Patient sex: F
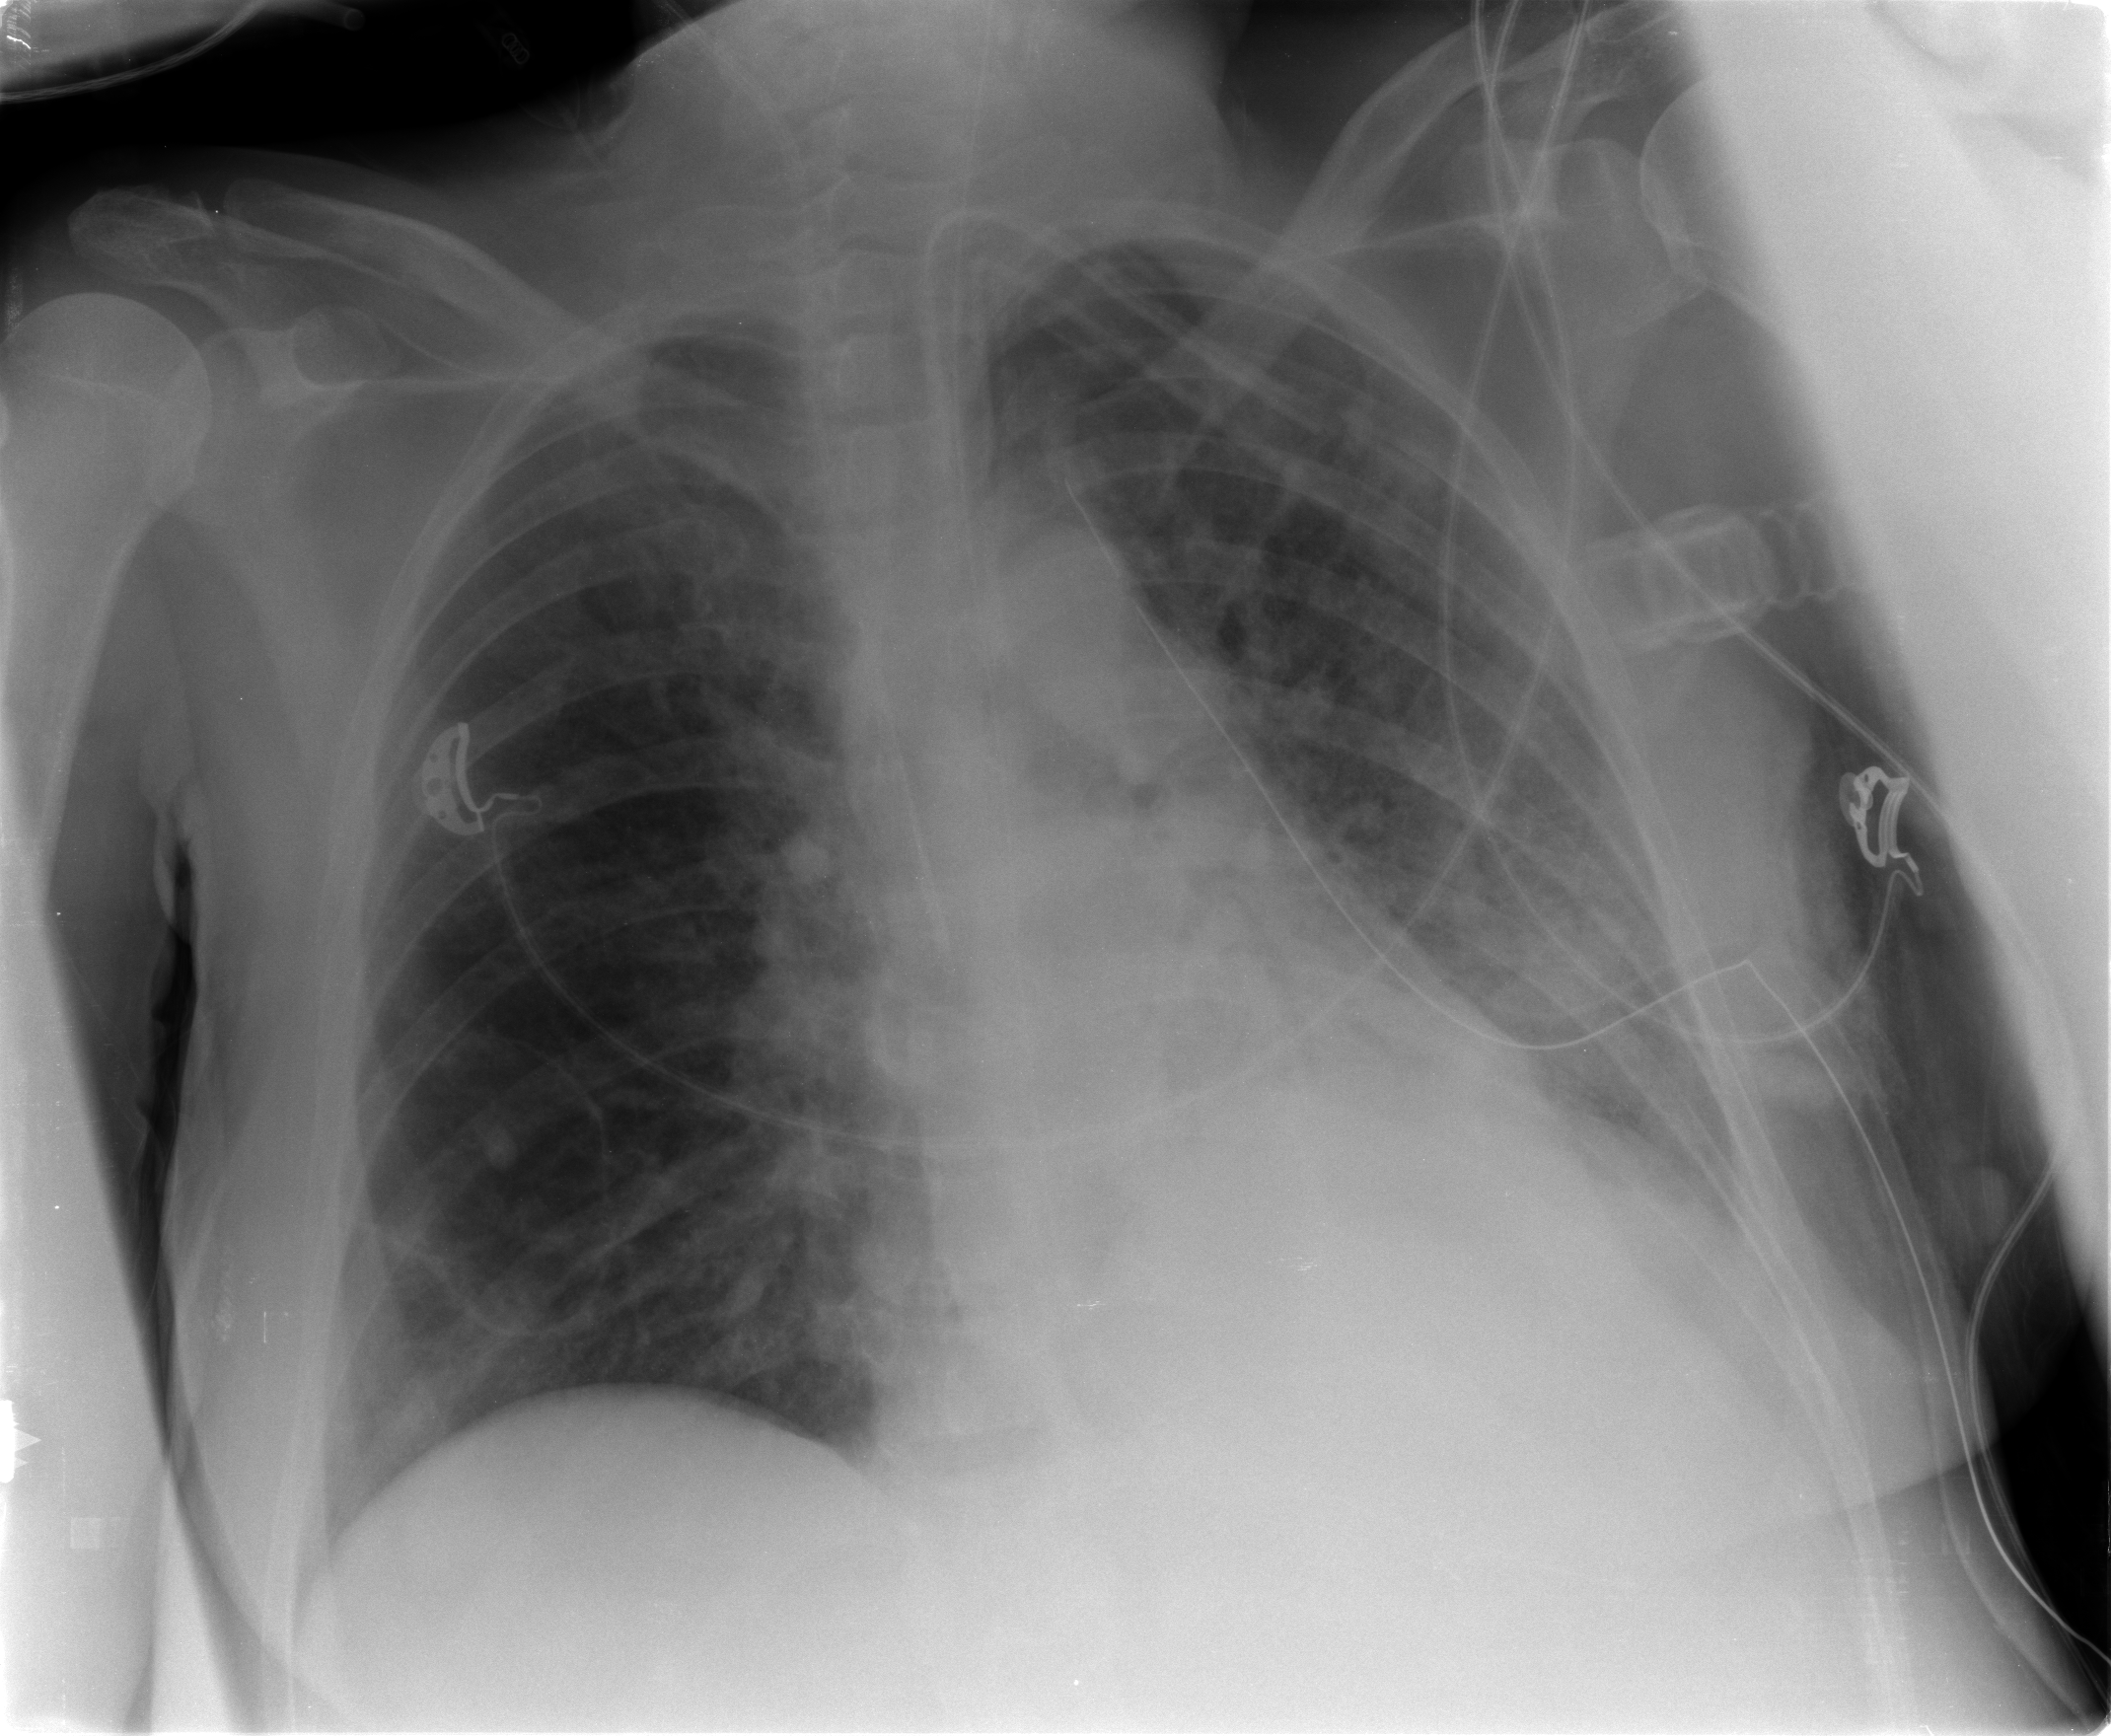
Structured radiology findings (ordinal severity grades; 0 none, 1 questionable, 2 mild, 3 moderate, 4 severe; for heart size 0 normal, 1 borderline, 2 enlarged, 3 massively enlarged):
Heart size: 0
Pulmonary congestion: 3
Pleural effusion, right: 0
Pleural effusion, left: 2
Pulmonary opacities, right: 2
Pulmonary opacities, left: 3
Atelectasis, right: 2
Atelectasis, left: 2